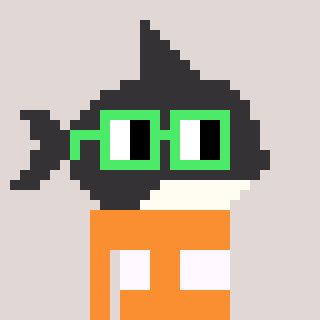
a pixel art character with square light green glasses, a orca-shaped head and a orange-colored body on a warm background